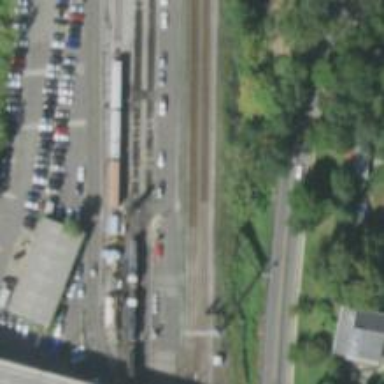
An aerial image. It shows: Railway siding for service.